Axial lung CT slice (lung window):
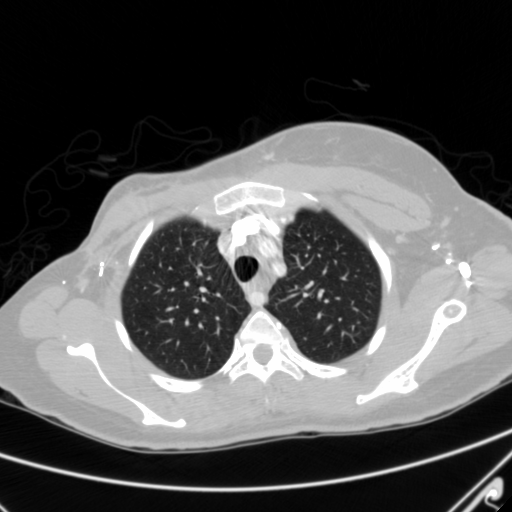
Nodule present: no